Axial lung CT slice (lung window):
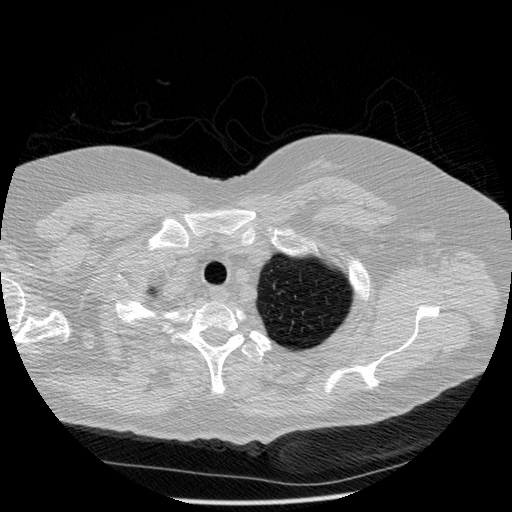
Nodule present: no